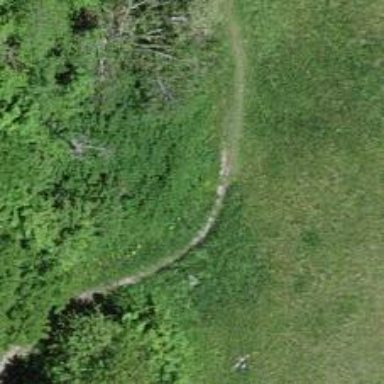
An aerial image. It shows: Grassy track road with grade 4 track type.